Interaction volume radius: 10 \u00c5
Interaction volume height: 40 \u00c5
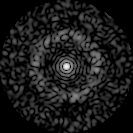
Disorder parameter: 0.8326